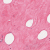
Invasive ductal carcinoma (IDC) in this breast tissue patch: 0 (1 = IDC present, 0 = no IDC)